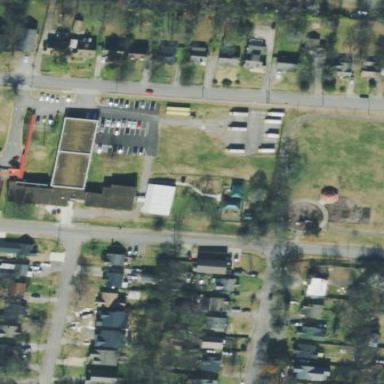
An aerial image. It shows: Kindergarten.